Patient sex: M
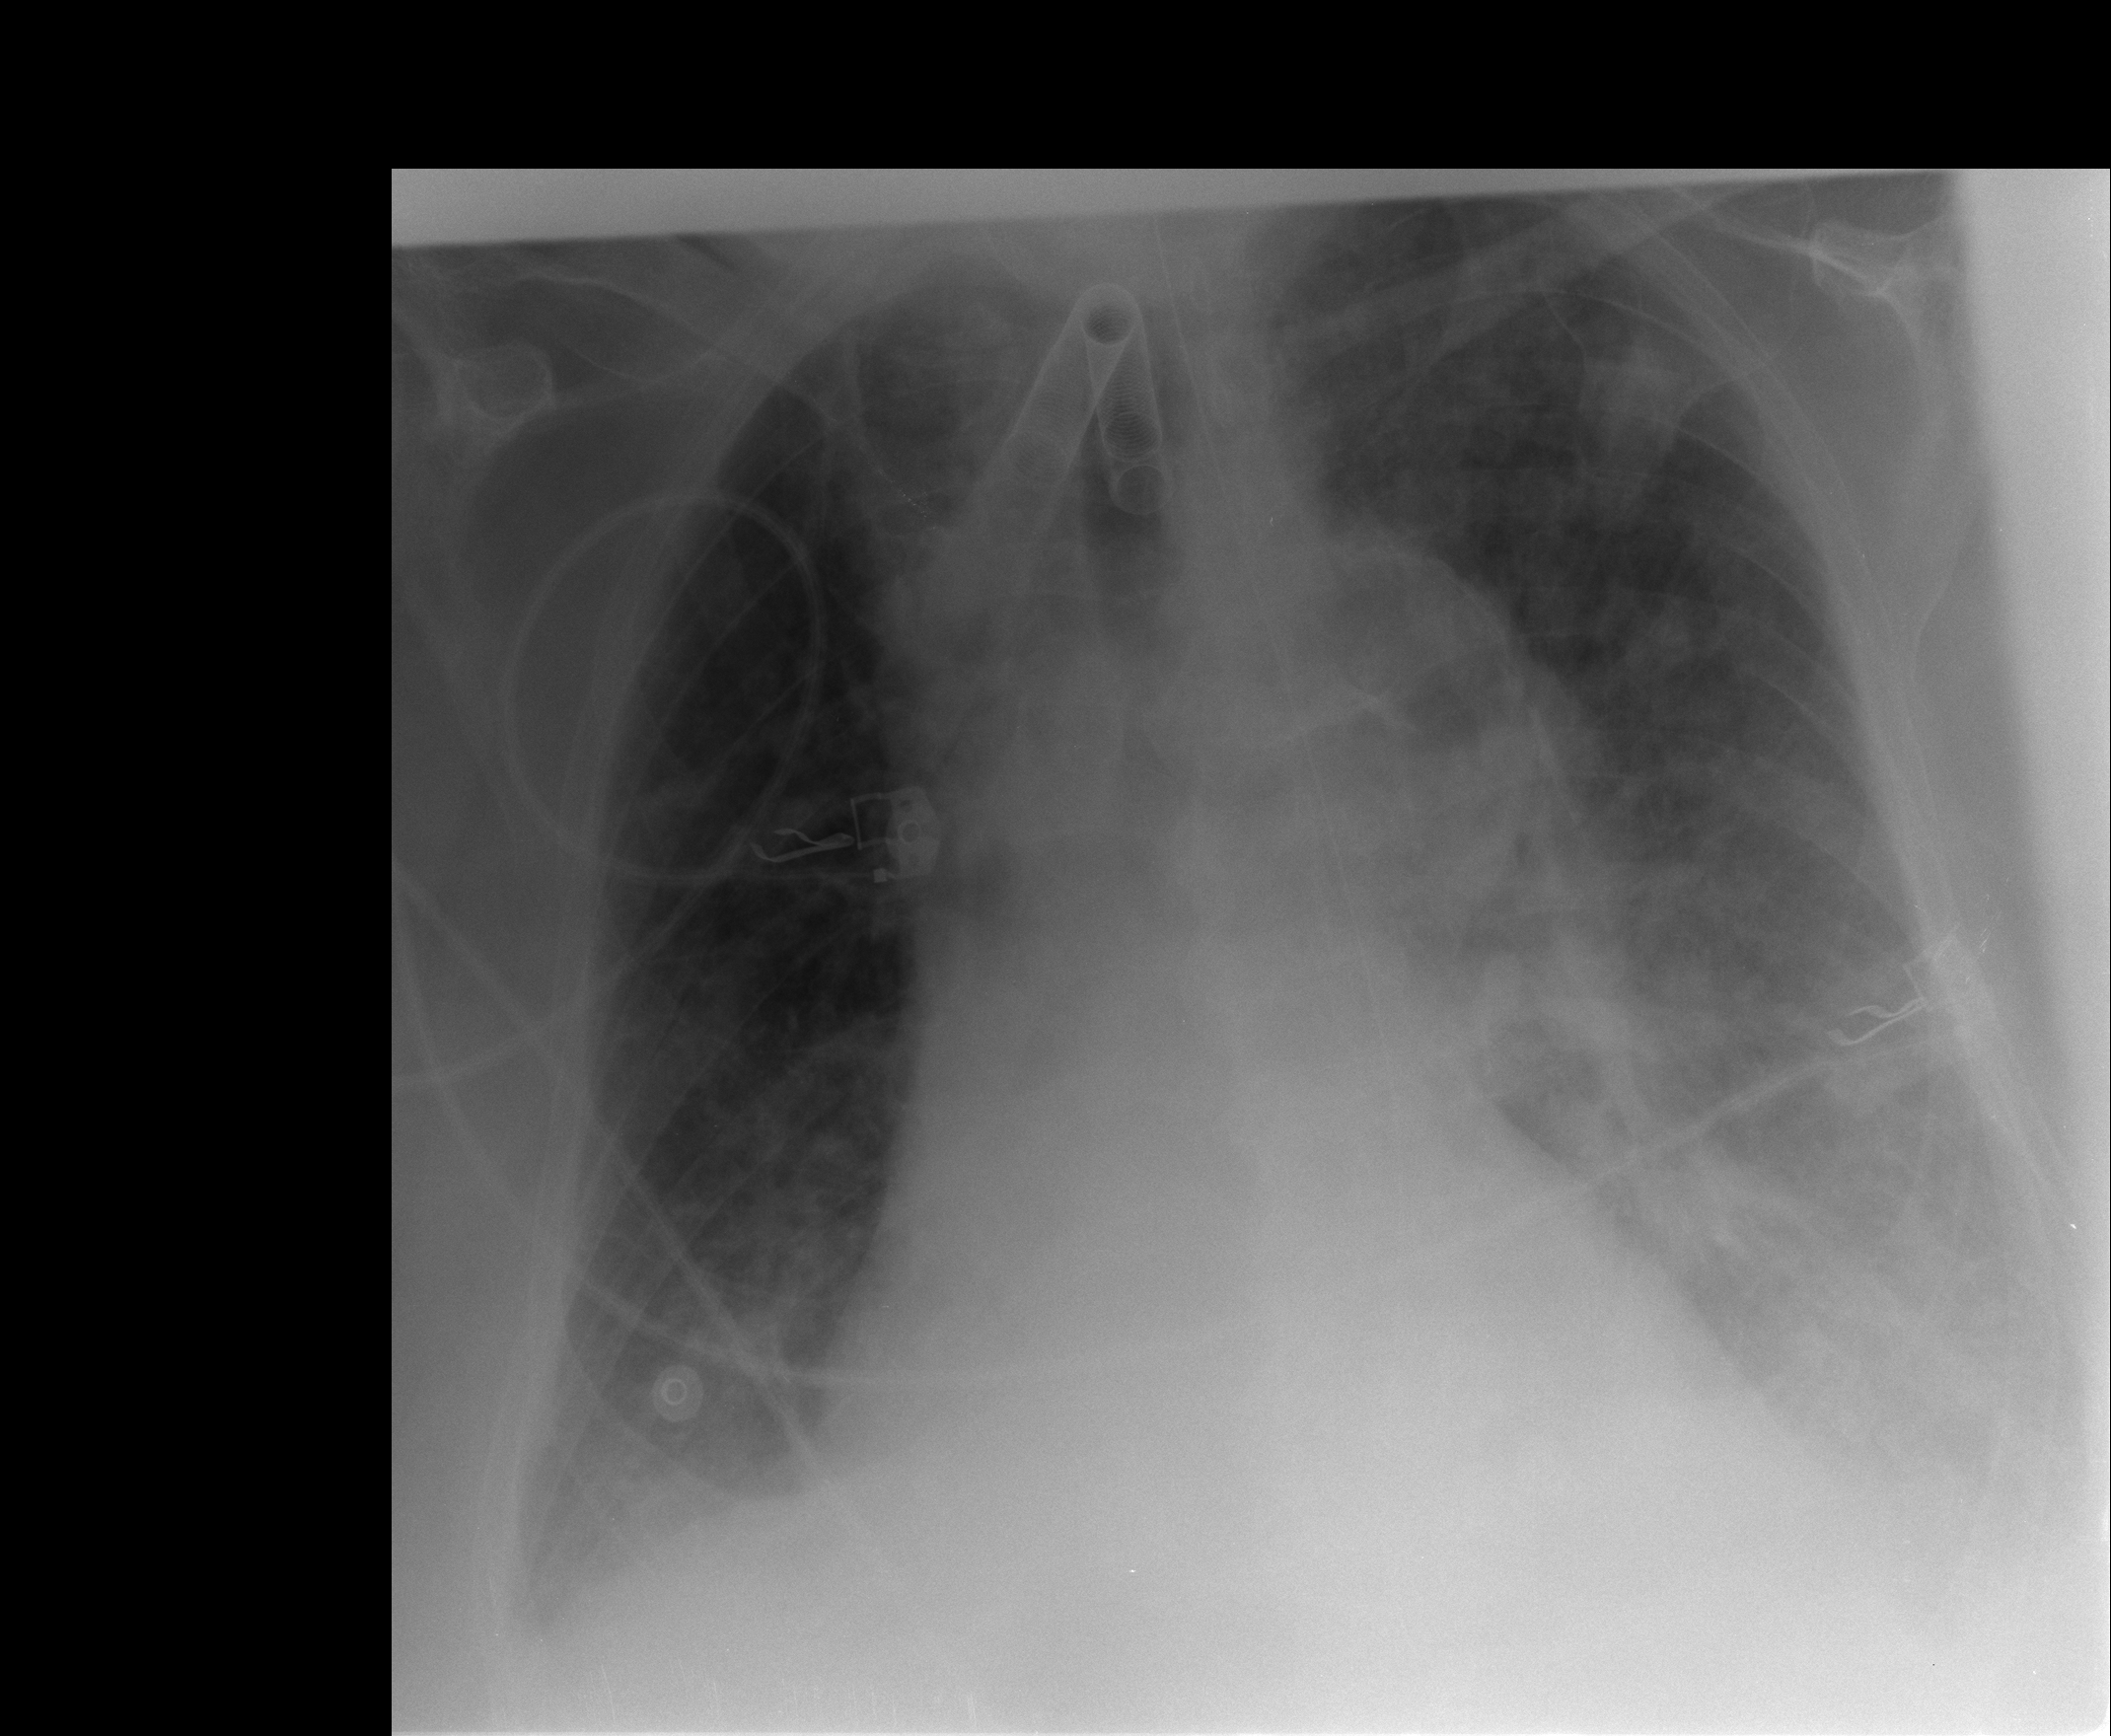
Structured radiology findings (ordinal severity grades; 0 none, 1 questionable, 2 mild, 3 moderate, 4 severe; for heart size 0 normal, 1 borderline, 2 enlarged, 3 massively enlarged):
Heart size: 2
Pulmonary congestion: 2
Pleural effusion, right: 2
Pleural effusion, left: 2
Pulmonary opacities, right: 2
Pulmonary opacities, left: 2
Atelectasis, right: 2
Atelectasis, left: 2